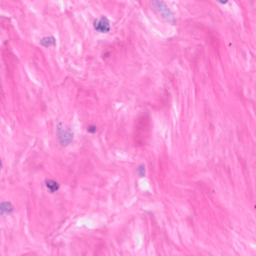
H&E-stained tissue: Breast